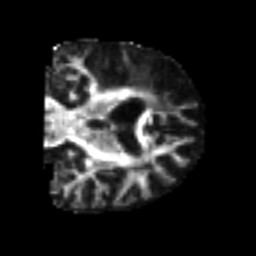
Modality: FA
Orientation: coronal
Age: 52
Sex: male
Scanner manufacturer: siemens
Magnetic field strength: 3 T
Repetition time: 4.999 s
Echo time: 0.07946 s